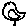
Label: bird